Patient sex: F
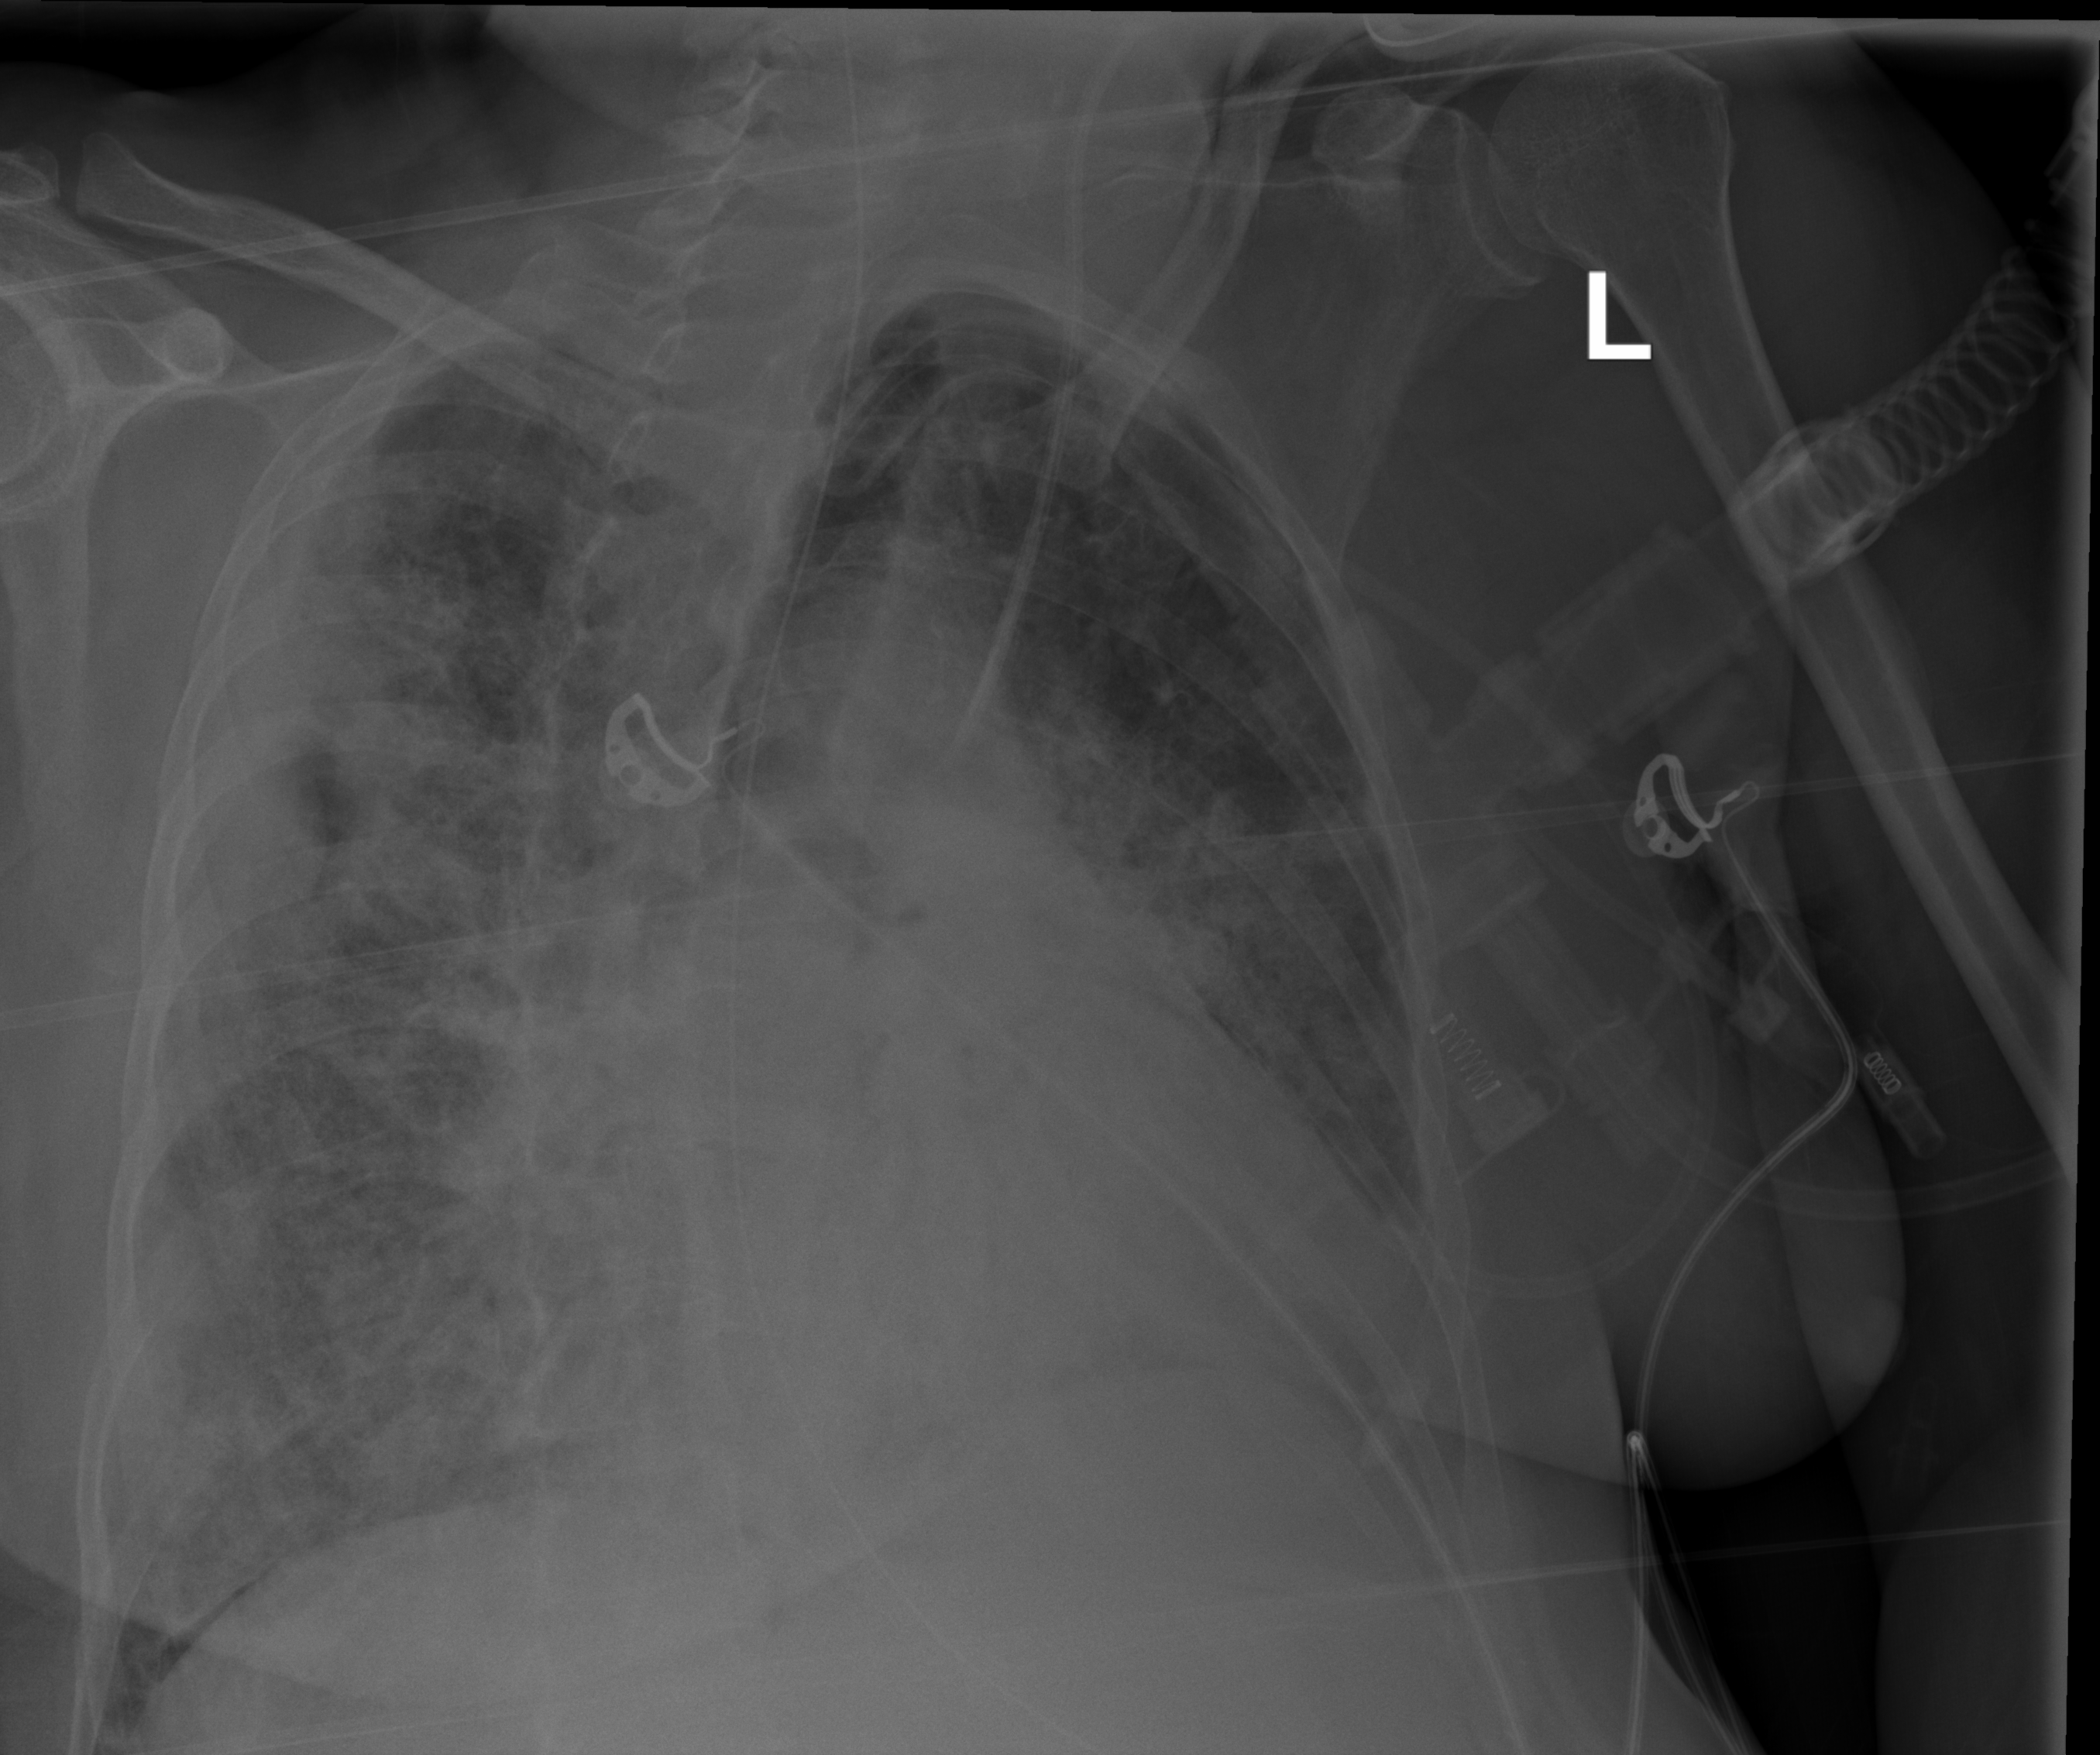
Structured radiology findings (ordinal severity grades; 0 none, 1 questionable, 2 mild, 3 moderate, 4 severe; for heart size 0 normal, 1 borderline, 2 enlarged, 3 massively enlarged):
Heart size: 2
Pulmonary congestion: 2
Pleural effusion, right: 0
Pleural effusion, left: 2
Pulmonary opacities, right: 3
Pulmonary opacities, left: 3
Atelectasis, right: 3
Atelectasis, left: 3